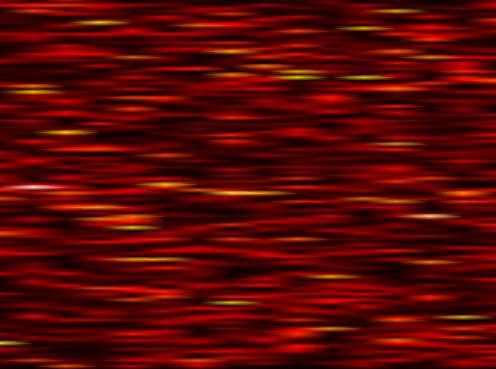
Label: WOLA